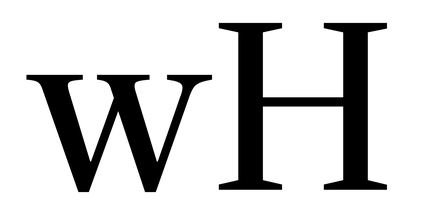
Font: LibreCaslonText_Regular